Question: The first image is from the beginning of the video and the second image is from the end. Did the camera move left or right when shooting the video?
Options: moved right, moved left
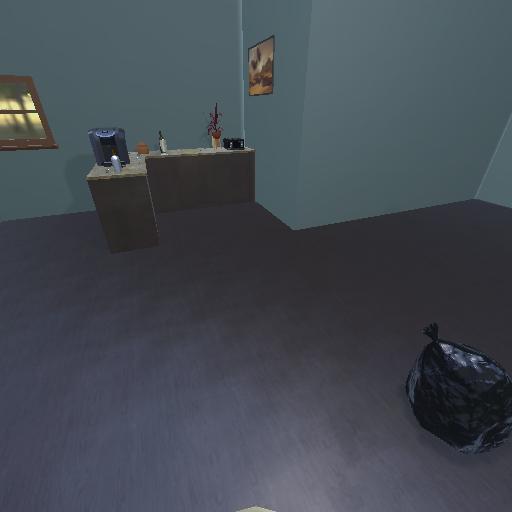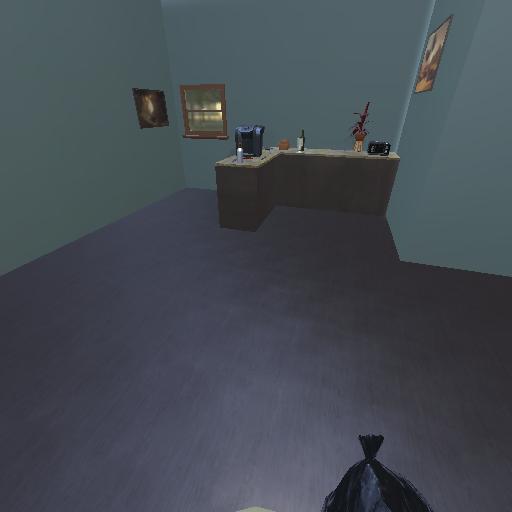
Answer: moved right